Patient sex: M
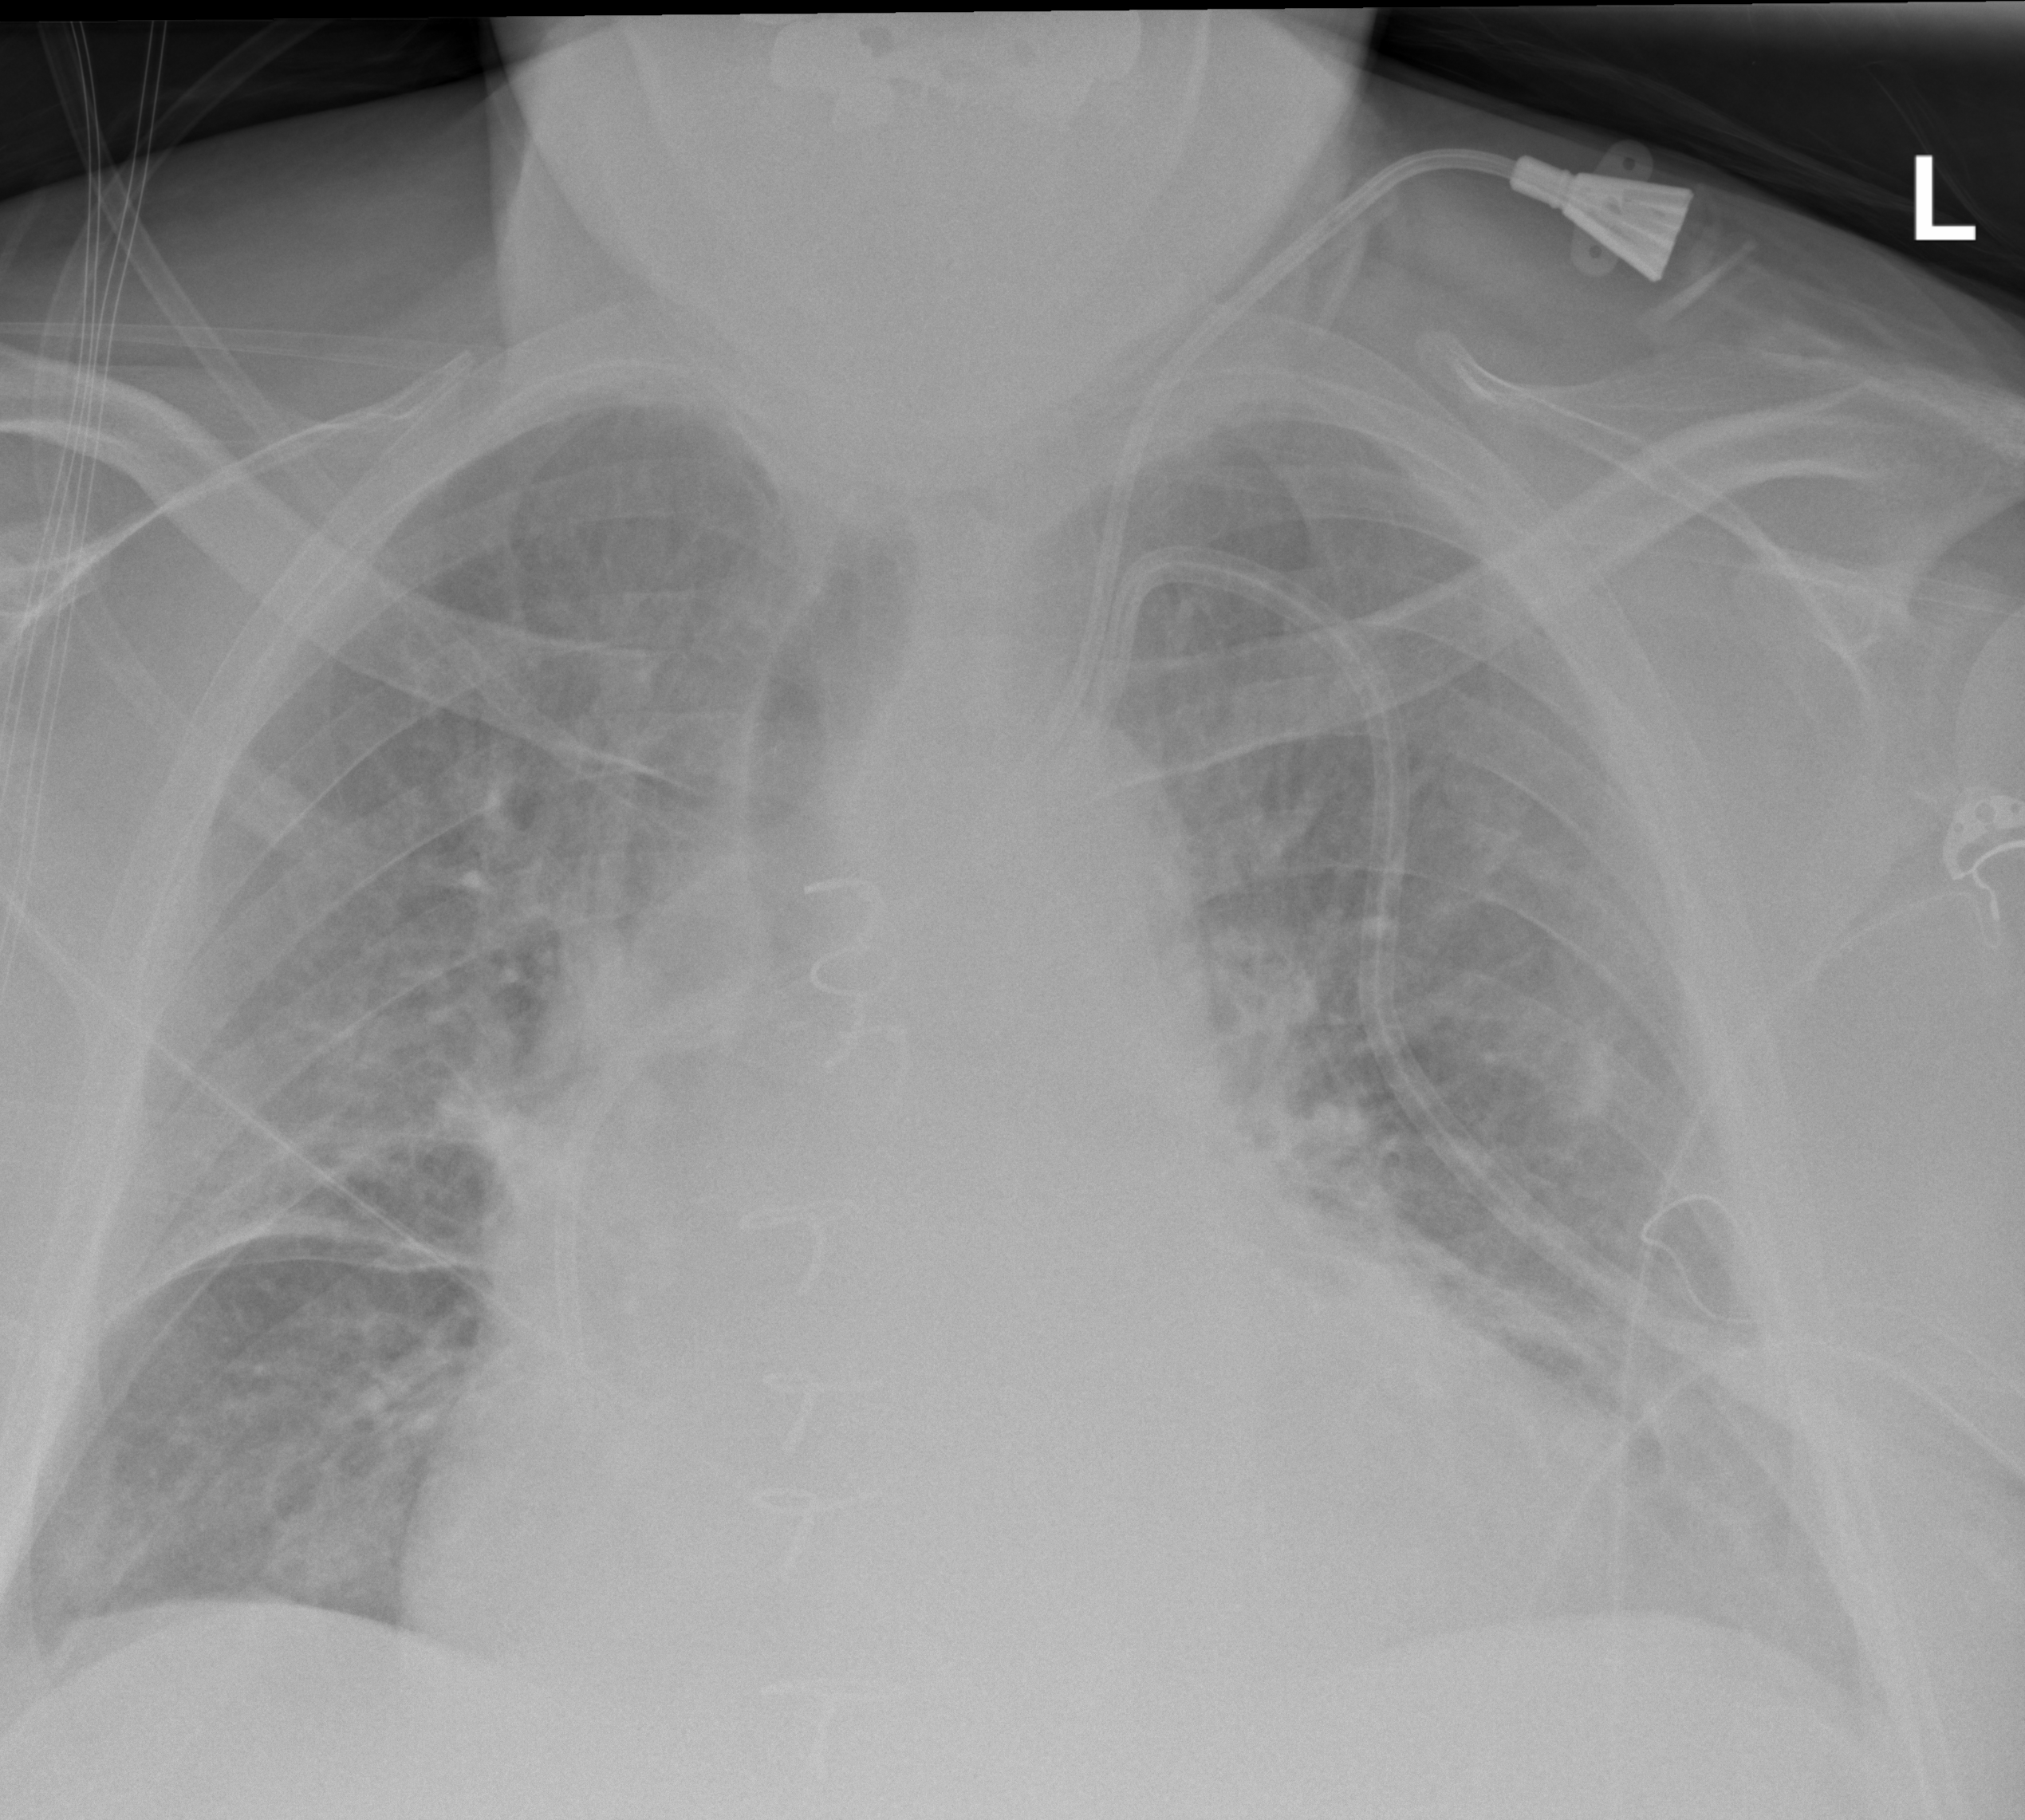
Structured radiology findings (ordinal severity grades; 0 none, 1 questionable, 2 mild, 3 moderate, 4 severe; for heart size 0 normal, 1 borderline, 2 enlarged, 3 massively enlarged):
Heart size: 3
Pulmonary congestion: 3
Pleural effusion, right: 1
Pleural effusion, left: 2
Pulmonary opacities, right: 2
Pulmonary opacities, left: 2
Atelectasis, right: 2
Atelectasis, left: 3